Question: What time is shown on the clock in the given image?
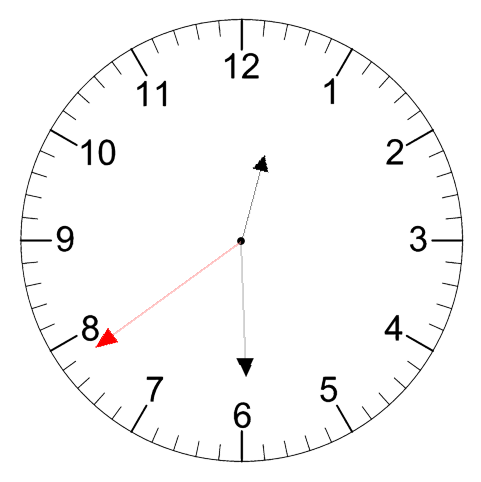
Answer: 12:29:39